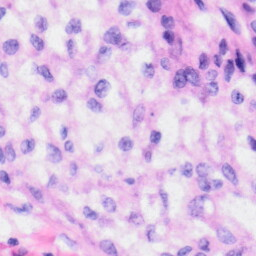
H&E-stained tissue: Liver